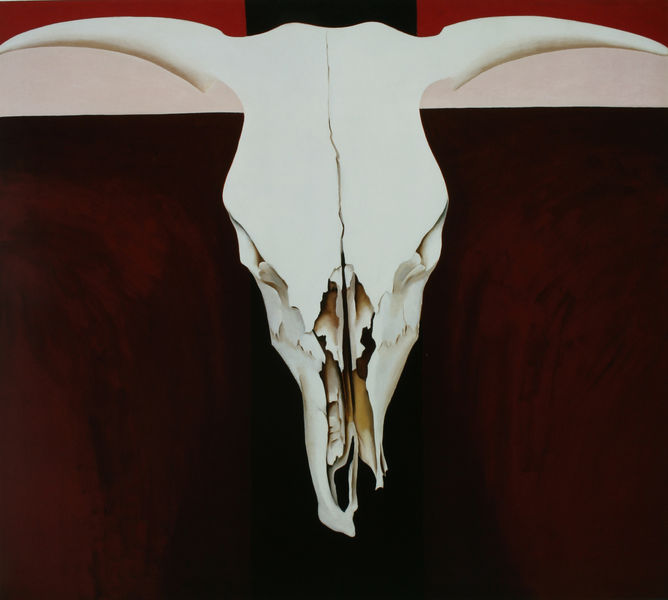
Titel: Rinderschädel auf Rot
Künstler: Georgia O'Keeffe
Standort: Denver
Institution: The Museum of Western Art
Schlagwörter: dunkel, kopf, schatten, weiß, braun, hell, holz, schwarz, symbol, rot, tier, weg, malerei, augen, schädel, tod, tot, bild, horn, öl, rosa, stilleben, stillleben, farbig, zwei, fahne, flagge, fläche, flächen, modern, wüste, farbe, herde, kuh, rind, red, white, black, dark, painting, pink, gespalten, o keiffe, surrealismus, foto, knochen, verfall, memento mori, kreuz, religion, form, loch, gefahr, allegorie, zacken, skelett, hirsch, christus, jesus, religiös, landscape, death, usa, hörner, evening, night, umbra, totenschädel, bock, ochse, stier, objekt, riß, cross, installation, dead, abstract, elfenbein, still life, dirt, zahn, totem, cat, square, spiegelgleich, mittig, bruch, splitter, animal, gebrochen, american, cattle, cow, spalt, steinbock, büffel, cowboy, symbolisch, sunset, stripes, bull, horns, frontal, desert, kreu, blank, bone, skull, nothing, modernism, georgia o'eeffe, georgia o'eefe, o'eeffe, georgia, okeeffe, georgia o keefe, stierschädel, surreal, am kreuz, break, broken, coalbin, cruxifix, dead animal, farbi, fragment, georgia okeeffe, hollow, holzimitat, kadaver, leittier, longhorn, nee, ranch, reminds on a cross, skalp, sterben, stirb, texas, tierisch, vergangenheit, wiedergeburt, xxxxxxxxxxxxxxxxxx